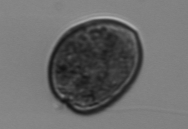
Label: Prorocentrum